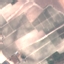
Label: PermanentCrop